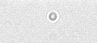
Label: camera_spot